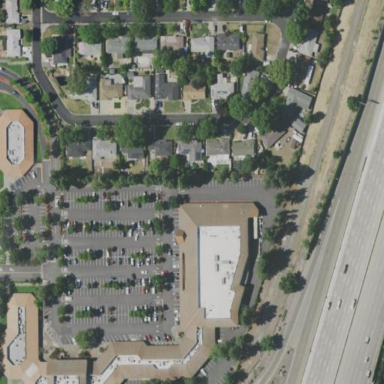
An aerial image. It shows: Retail area.